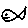
Label: fish